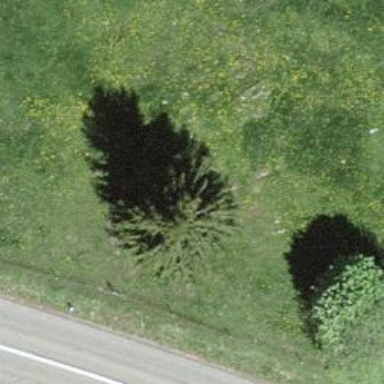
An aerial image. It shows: Single tag "natural: tree."